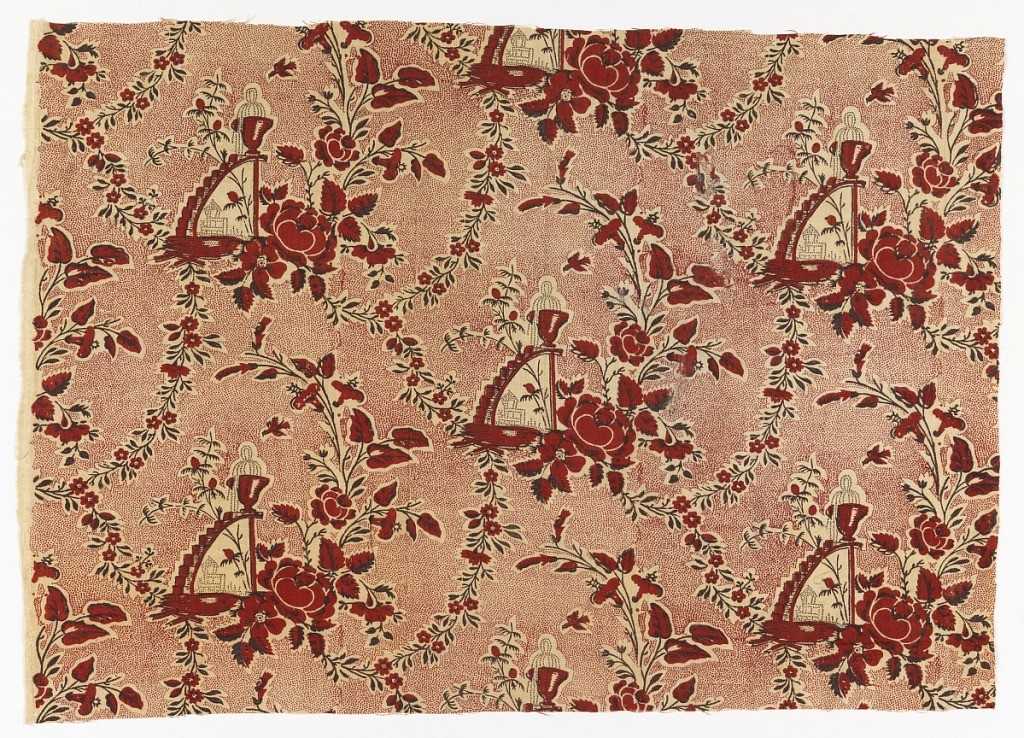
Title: Textile
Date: mid–late 18th century
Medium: cotton Technique: block printed on plain weave
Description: Fragment with a scenic motif of a stairway and fountain next to a group of flowers connected by floral swags. Pattern in red and black on a red picotage ground.